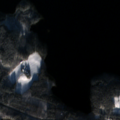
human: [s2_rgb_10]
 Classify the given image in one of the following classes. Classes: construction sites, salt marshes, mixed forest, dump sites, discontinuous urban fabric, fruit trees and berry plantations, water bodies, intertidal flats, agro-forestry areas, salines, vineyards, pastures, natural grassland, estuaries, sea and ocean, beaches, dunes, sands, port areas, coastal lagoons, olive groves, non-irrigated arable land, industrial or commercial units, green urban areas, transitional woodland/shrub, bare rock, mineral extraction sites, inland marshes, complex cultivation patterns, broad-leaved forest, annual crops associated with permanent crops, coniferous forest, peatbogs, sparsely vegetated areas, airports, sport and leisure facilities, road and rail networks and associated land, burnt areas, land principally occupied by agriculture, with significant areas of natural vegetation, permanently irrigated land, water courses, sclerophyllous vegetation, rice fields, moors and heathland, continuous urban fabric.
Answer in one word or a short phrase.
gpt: broad-leaved forest, mixed forest, water bodies